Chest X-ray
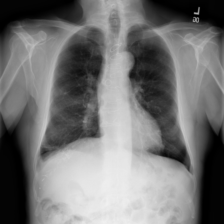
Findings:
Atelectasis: positive
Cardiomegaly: negative
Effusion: negative
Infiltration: negative
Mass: negative
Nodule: negative
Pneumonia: negative
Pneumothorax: negative
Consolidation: negative
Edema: negative
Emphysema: negative
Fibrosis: negative
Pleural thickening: negative
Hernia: negative